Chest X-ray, PA view. Patient: 69 years old, sex F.
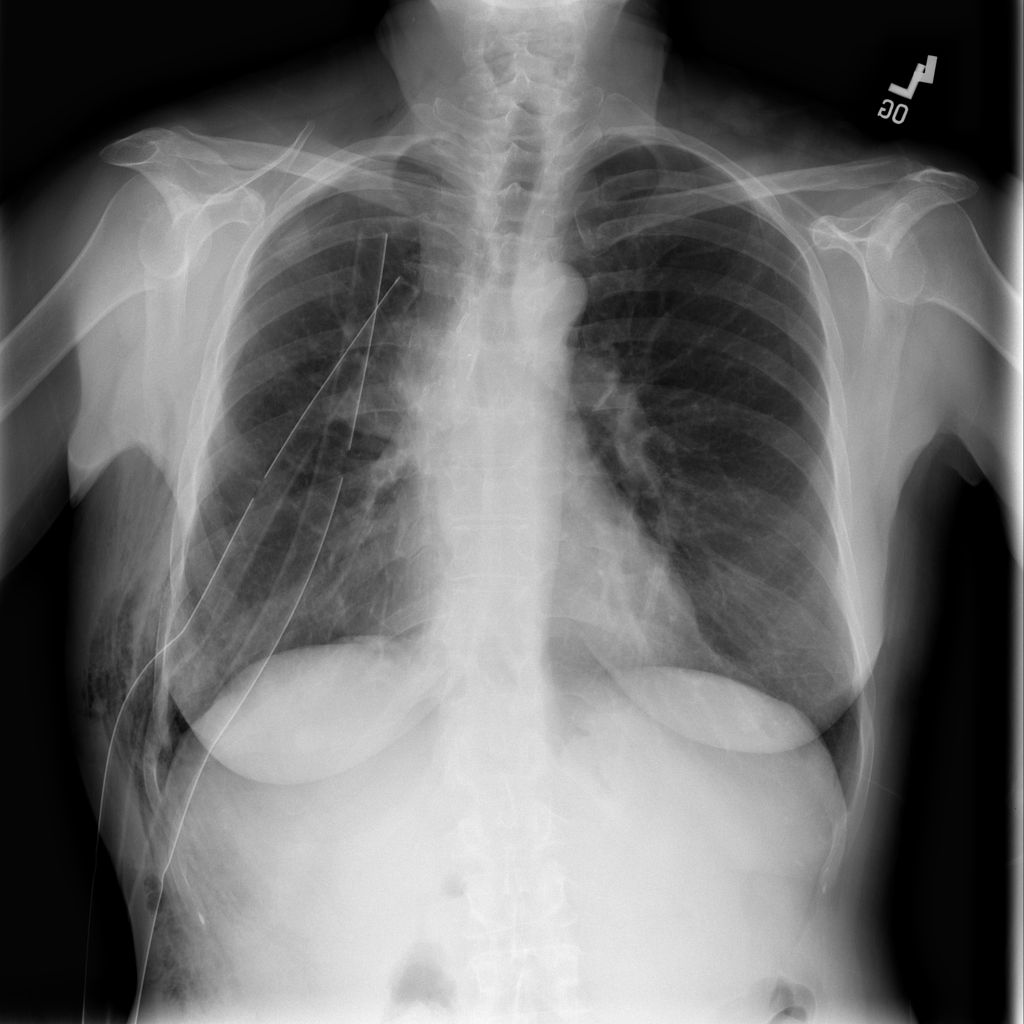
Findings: Emphysema